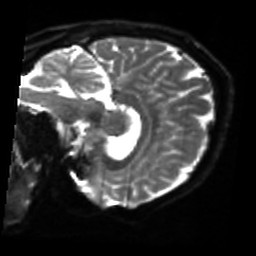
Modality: sbref
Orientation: sagittal
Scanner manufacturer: siemens
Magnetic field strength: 3 T
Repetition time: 4 s
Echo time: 0.0594 s